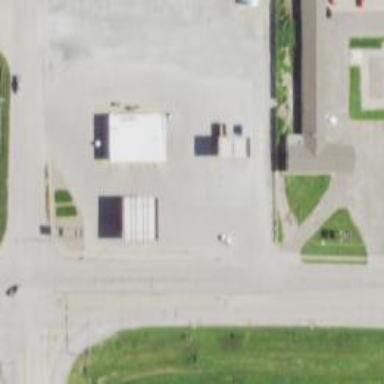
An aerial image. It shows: Convenience shop.